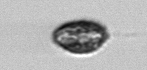
Label: Pseudochattonella_farcimen